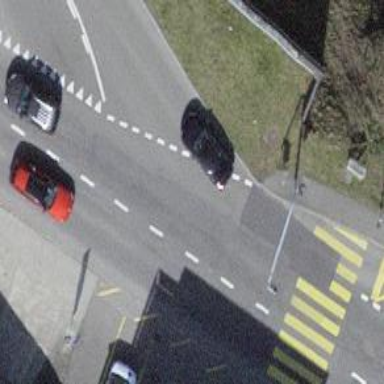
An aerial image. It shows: Road with traffic signals.